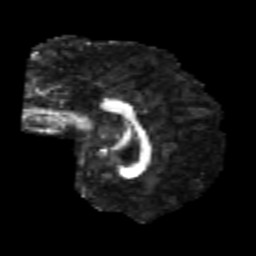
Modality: FA
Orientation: sagittal
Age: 20
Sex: male
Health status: healthy
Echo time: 0.074 s